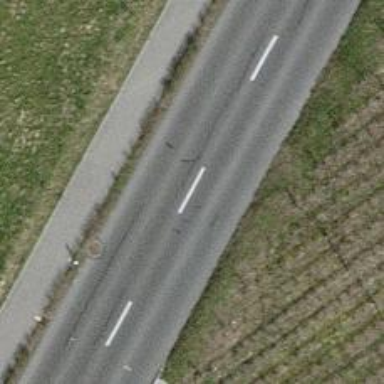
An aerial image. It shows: Left sidewalk along asphalt tertiary road.